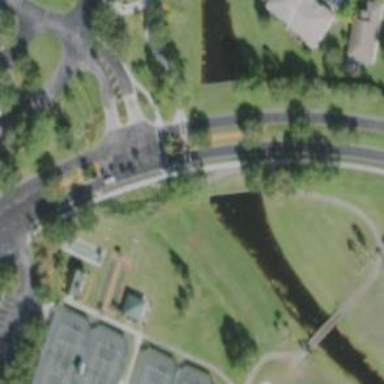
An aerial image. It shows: Service road designated as golf cart path.